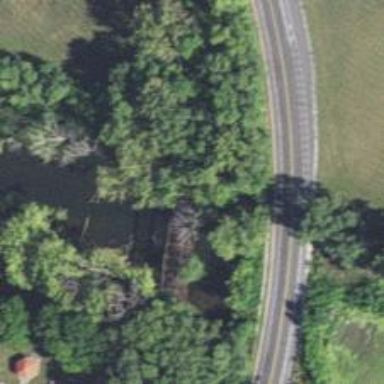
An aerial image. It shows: Disused railway bridge.